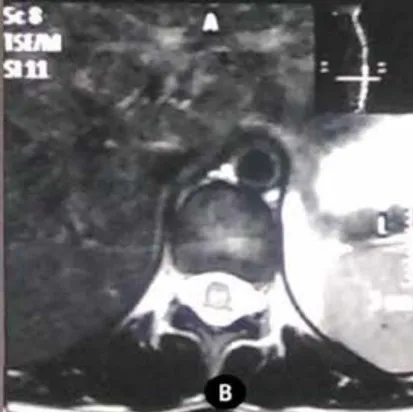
Axial section. Of MRI spine revealing extensive cord T2 hyperintensity extending from C2 to T1 suggestive of longitudinally extensive transverse myelitis (LETM).
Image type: radiology (mri)